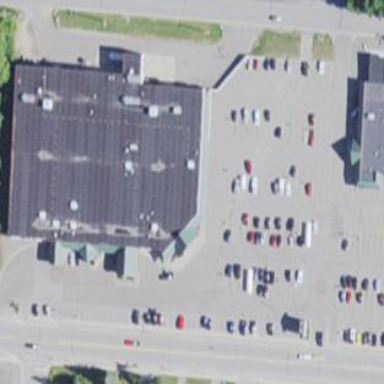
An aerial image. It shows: Retail area.